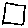
Label: square